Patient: sex M, age 71
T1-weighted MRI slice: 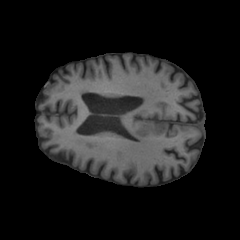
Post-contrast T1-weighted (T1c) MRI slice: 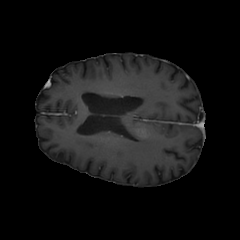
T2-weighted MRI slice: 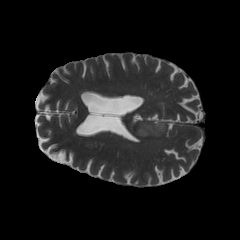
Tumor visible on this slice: yes
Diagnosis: Glioblastoma, IDH-wildtype
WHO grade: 4